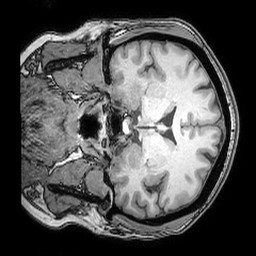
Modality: T1w
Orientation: coronal
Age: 37
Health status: ill
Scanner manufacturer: philips
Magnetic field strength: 3 T
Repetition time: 0.007 s
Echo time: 0.0035 s